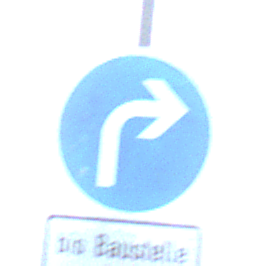
Verkehrszeichen: VorgeschriebeneFahrtrichtungRechts
Zusatzzeichen unten: SonstigeFahrzeugePersonengruppenFrei2
Umgebung: Outdoor, Nature
Tageszeit: SunriseSunset
Wetter: Clear
Licht: Natural
Jahreszeit: NotSpecified
Kontrast: LowContrast